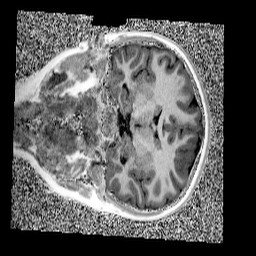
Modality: UNIT1
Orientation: coronal
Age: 9
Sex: female
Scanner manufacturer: siemens
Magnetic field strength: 3 T
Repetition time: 4 s
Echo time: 0.00299 s